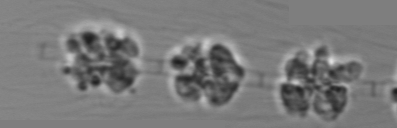
Label: Leptocylindrus_mediterraneus